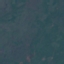
Land use / land cover class: HerbaceousVegetation